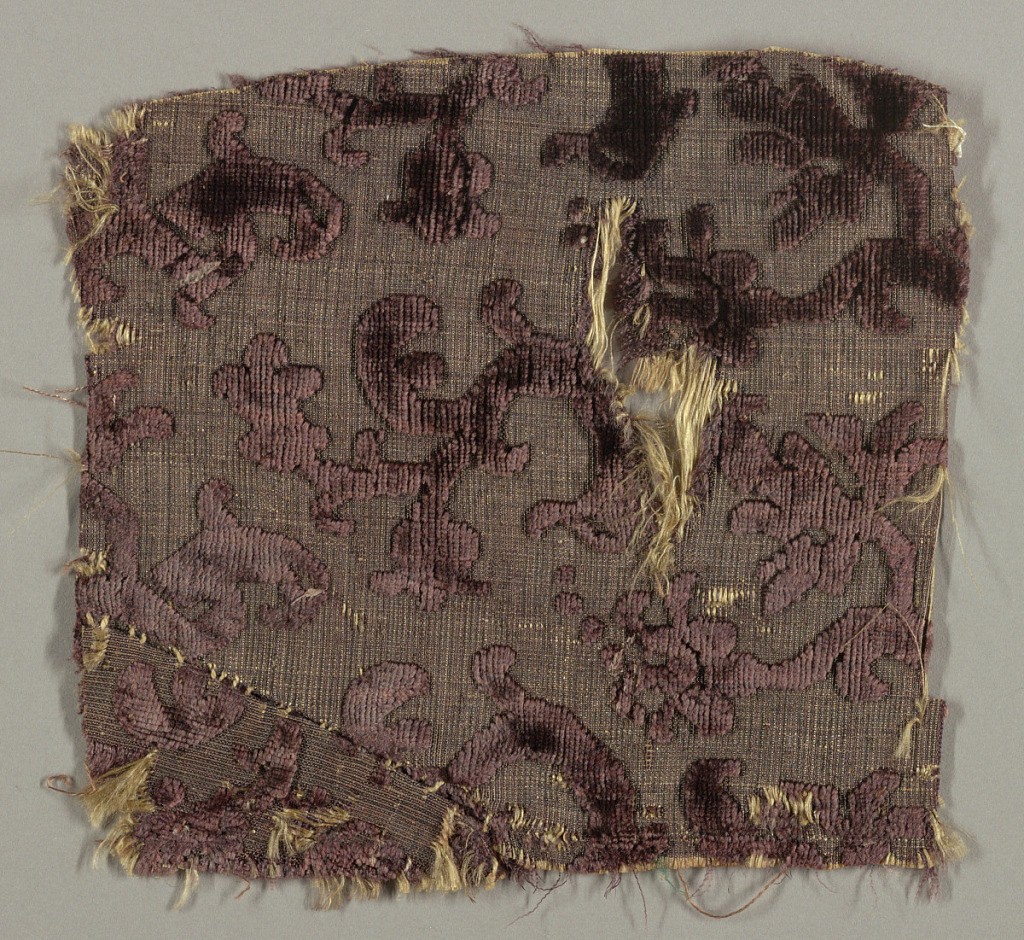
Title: Fragment
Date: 17th century
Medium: silk Technique: cut pile velvet in plain weave foundation
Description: Diagonal floral sprays in staggered rows in deep violet.